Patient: sex M, age 47
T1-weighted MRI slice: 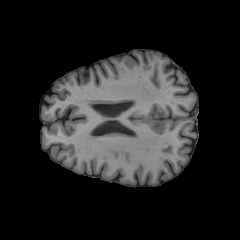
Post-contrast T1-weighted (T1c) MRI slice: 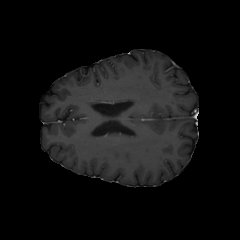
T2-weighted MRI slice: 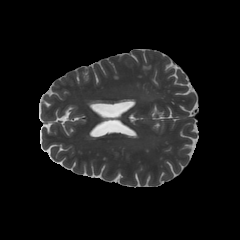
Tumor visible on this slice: no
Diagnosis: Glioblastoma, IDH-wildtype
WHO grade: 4